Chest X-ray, PA view. Patient: 67 years old, sex F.
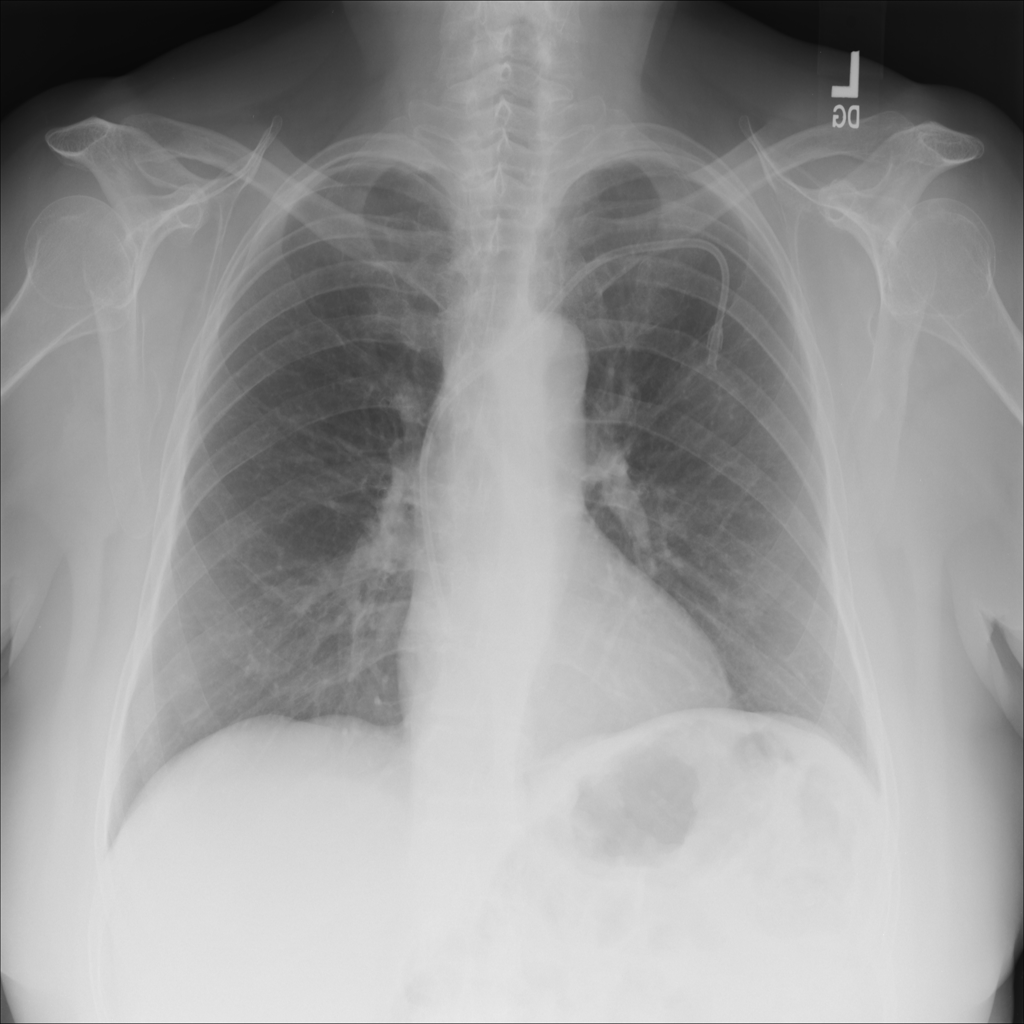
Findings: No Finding